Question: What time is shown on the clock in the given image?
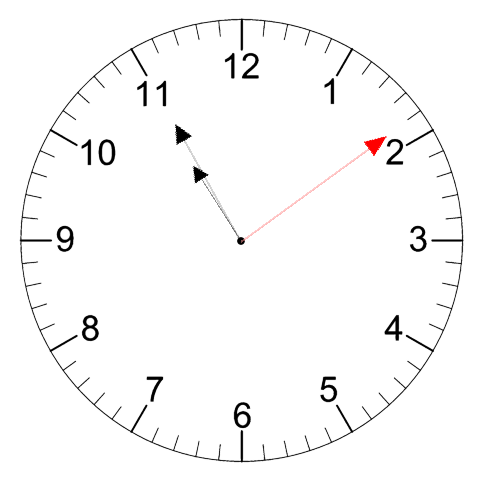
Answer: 10:55:09